Question: When I directly copy the content of my html file and store it in a string, then show it in webview using:
'''
mWebView.loadDataWithBaseURL("file:///android_asset/", myString, "text/html", "UTF-8", null);
'''
everything is OK! I want to modify content of my html file (programmatically) before loading to webview, but when I read the html file from asset folder using below code
'''
private String loadAssetTextAsString(Context context, String name) {
BufferedReader in = null;
try {
StringBuilder buf = new StringBuilder();
InputStream is = context.getAssets().open(name);
in = new BufferedReader(new InputStreamReader(is, "UTF-8"));
String str;
boolean isFirst = true;
while ( (str = in.readLine()) != null ) {
if (isFirst)
isFirst = false;
else
//buf.append('
');
buf.append(str);
}
return buf.toString();
} catch (IOException e) {
Log.e("TAG", "Error opening asset " + name);
} finally {
if (in != null) {
try {
in.close();
} catch (IOException e) {
Log.e("TAG", "Error closing asset " + name);
}
}
}
return null;
}
'''
and then load it in webview, the webview unexpectedly shows character (I think its name is soft hyphen). I have used UTF-8 as charset in my html file. Also I have used below code for removing which failed.
'''
myString = myString.replace("", "");
'''
How can I remove ? thanks for any help.

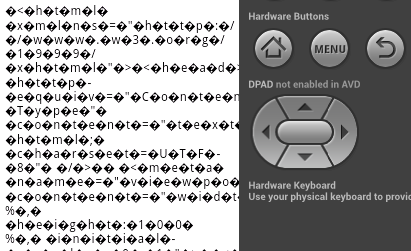
Answer: Your content looks like it's encoded as UTF-16, where each character uses two bytes instead of one+ as in UTF-8.
Simple ASCII characters are prefixed with a null byte '' in UTF-16, which gets converted to a when you try to display it.
Thus reading it as UTF-16 from the 'InputStream' might solve the problem:
'''
in = new BufferedReader(new InputStreamReader(is, "UTF-16"));
'''
---
The 'String.replace("", "")' does not work because the symbol as you see it is not the same as it's encoded in the String. Maybe directly replacing the null byte '' could work, if it's preserved during the decoding as UTF-8: 'String.replace("", "")'.